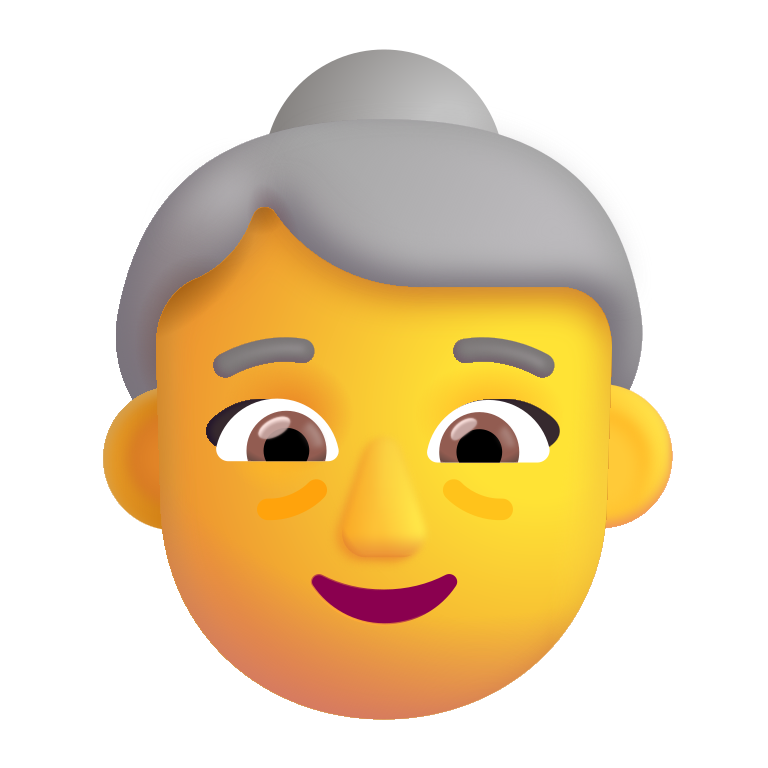
old woman color default